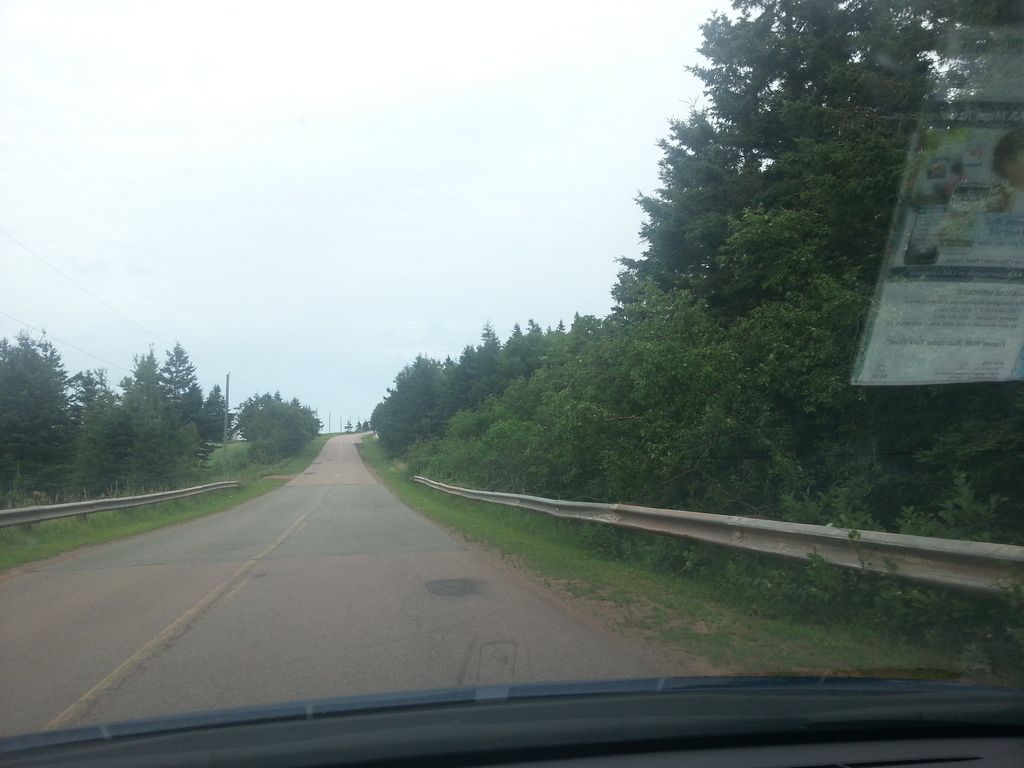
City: charlottetown